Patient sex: M
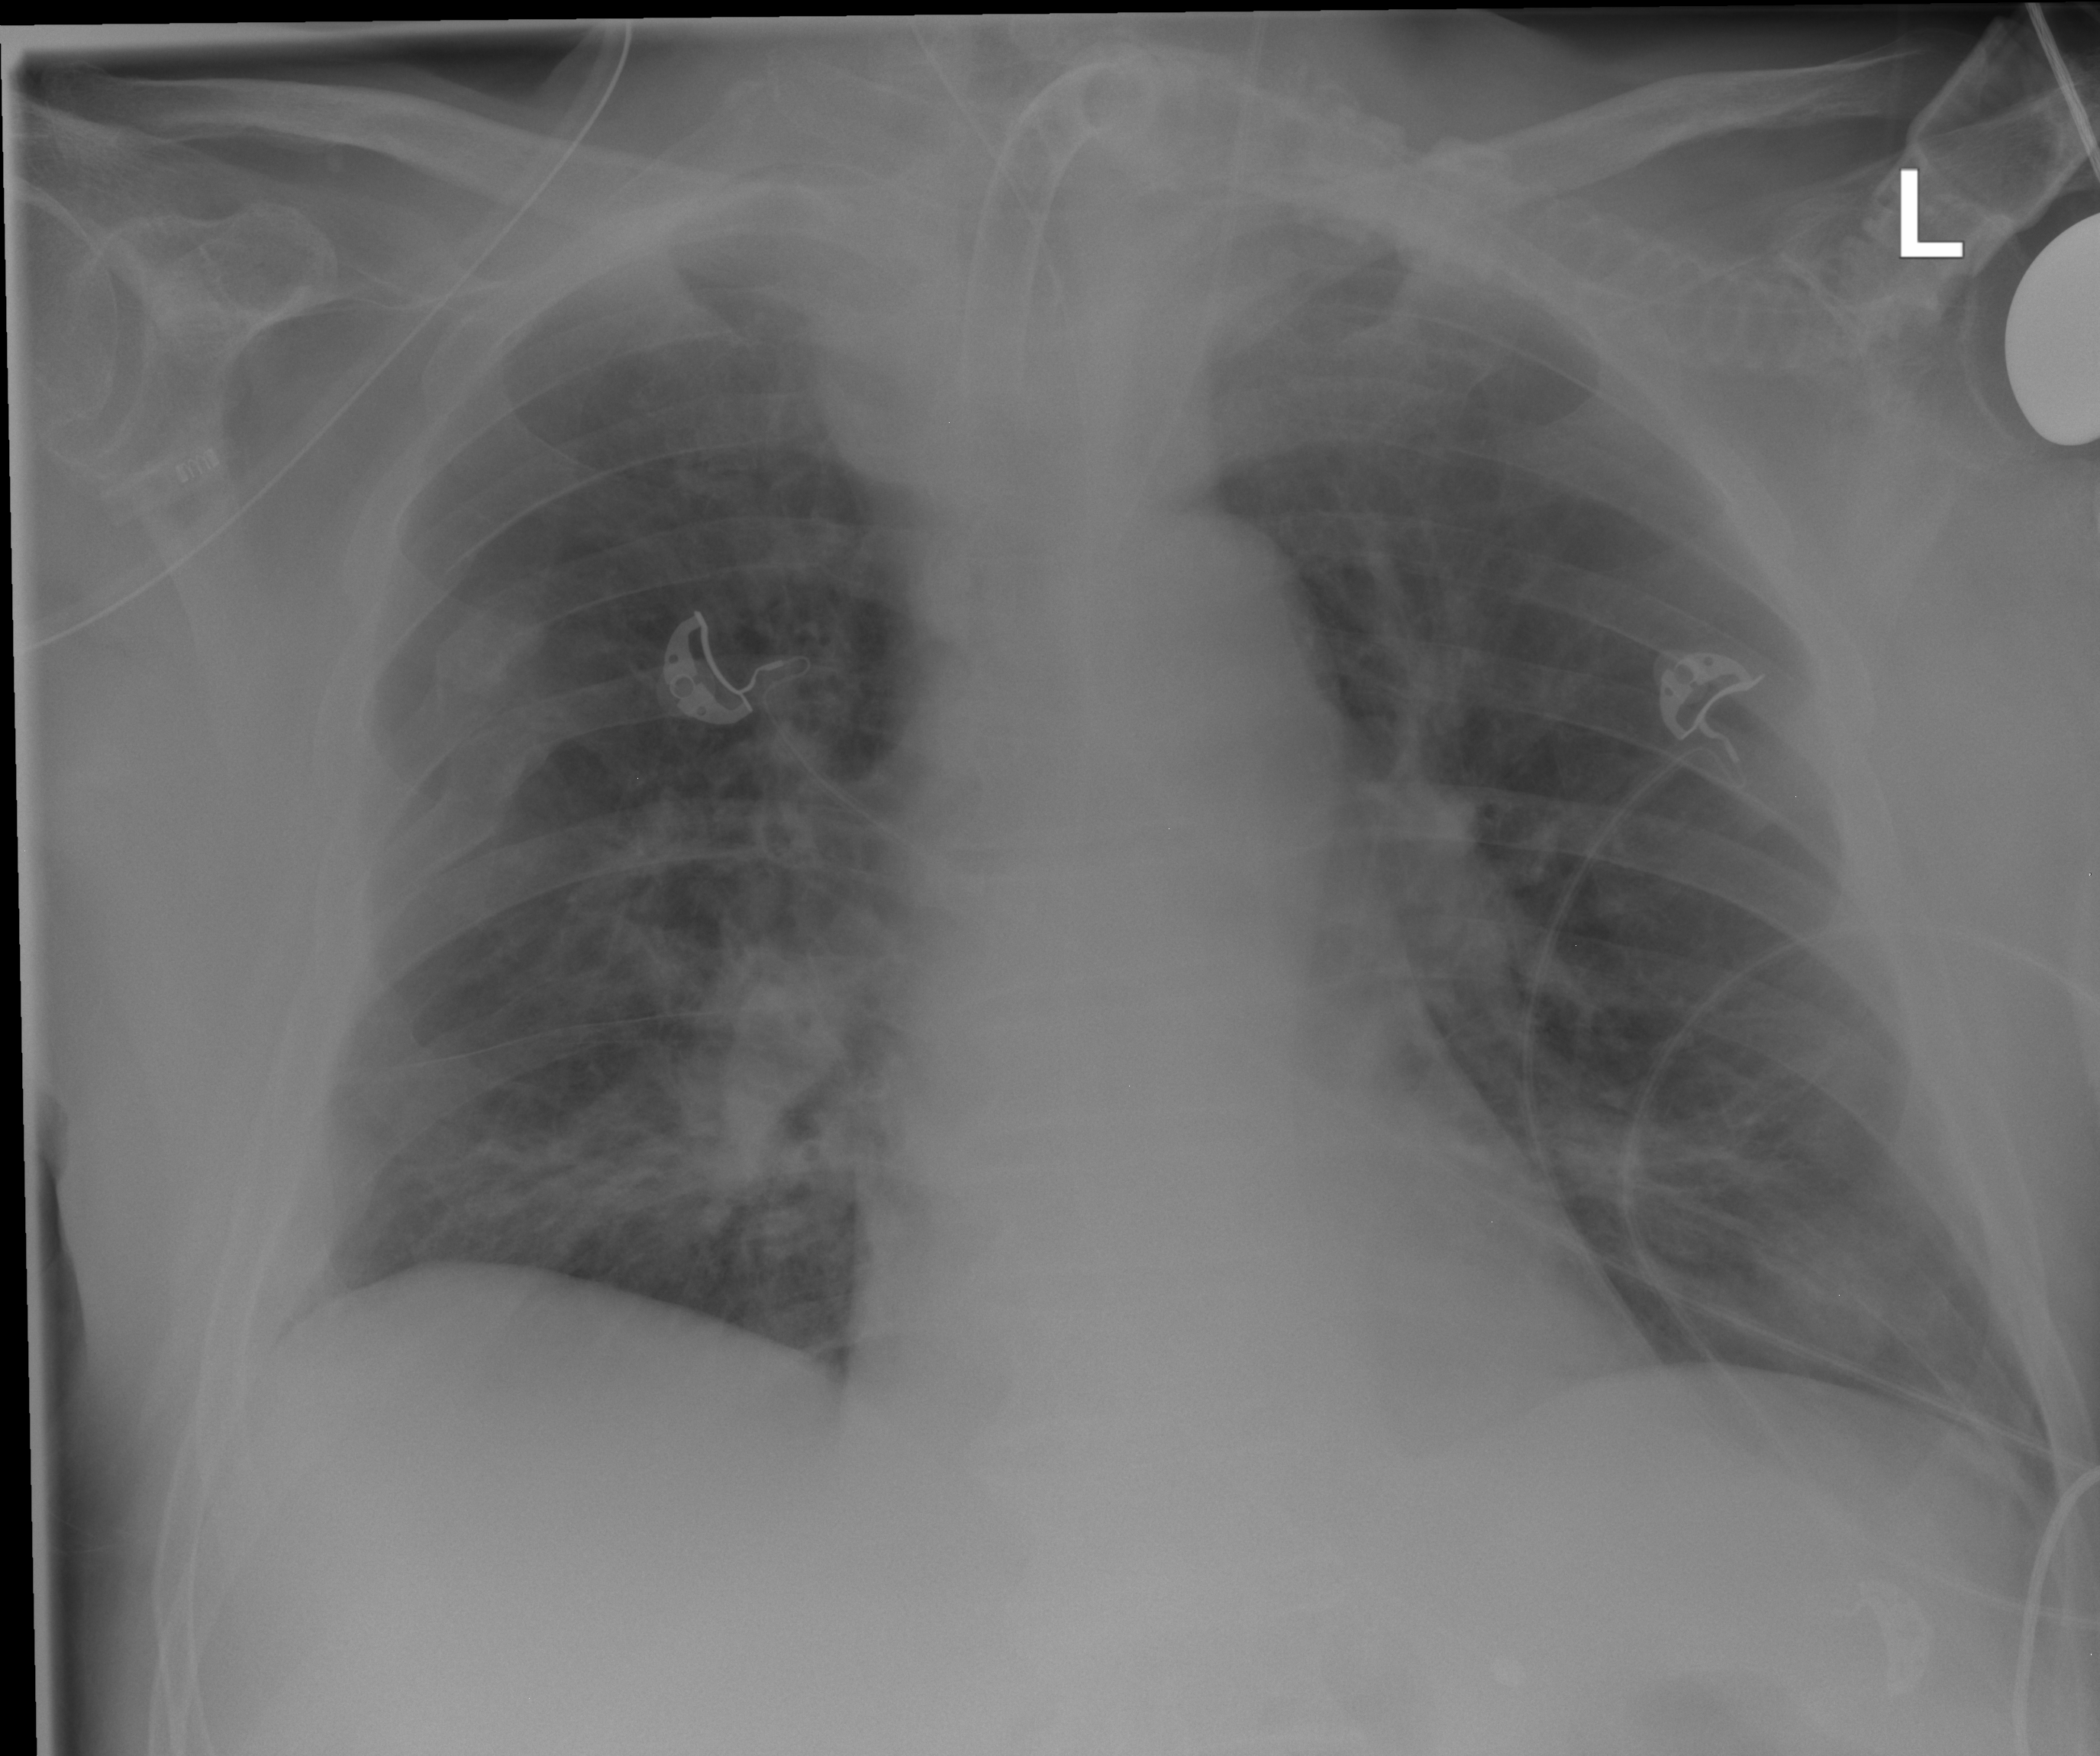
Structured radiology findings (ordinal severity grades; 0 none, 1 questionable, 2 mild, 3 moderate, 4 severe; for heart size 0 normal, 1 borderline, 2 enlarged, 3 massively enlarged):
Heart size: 1
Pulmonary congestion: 0
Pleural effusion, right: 0
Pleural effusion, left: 0
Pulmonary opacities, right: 2
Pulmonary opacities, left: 1
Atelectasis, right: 1
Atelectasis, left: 1